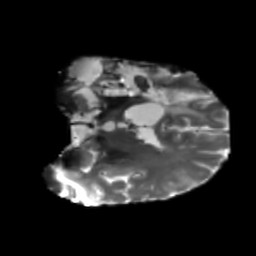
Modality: T2w
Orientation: coronal
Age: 46
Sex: male
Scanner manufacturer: siemens
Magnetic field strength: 3 T
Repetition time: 5.25 s
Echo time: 0.08 s